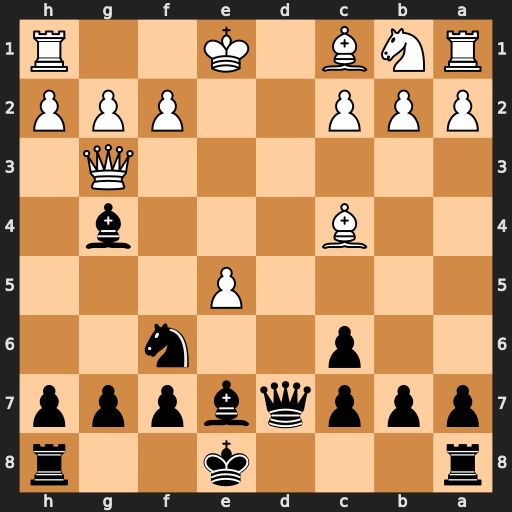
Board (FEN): r3k2r/pppqbppp/2p2n2/4P3/2B3b1/6Q1/PPP2PPP/RNB1K2R
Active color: b
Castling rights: KQkq
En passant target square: -
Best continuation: Qd1#